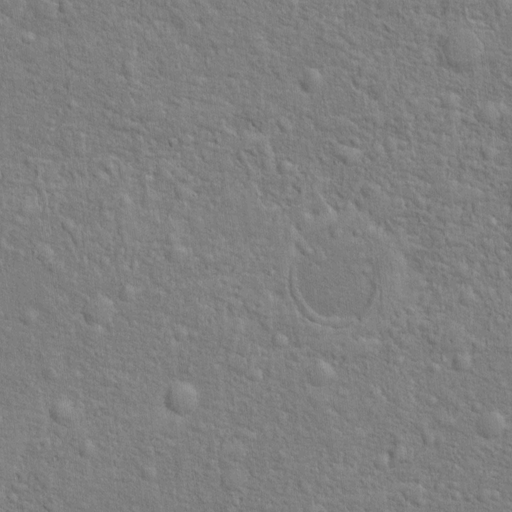
Classes present: Background